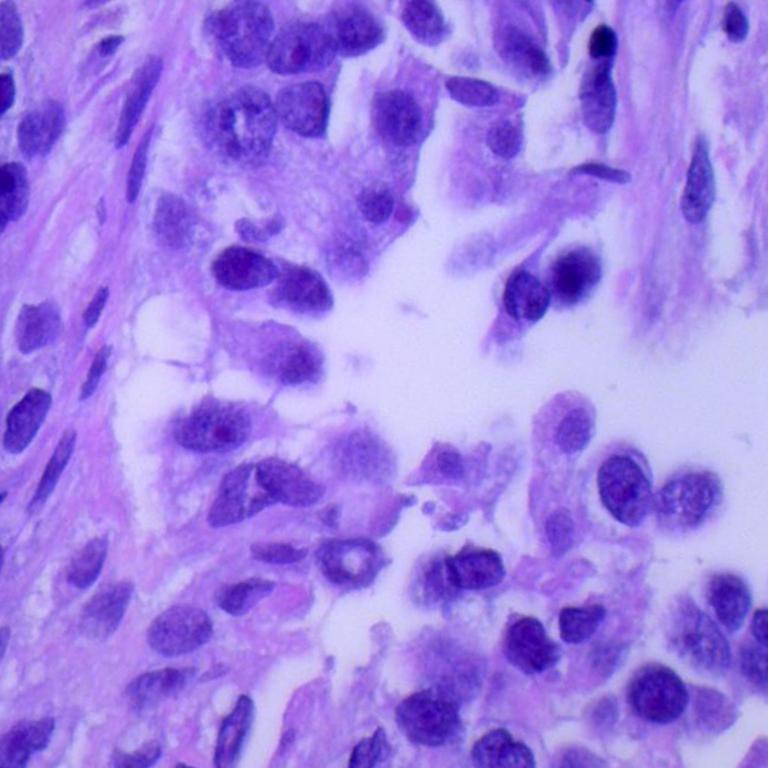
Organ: lung
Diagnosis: adenocarcinomas